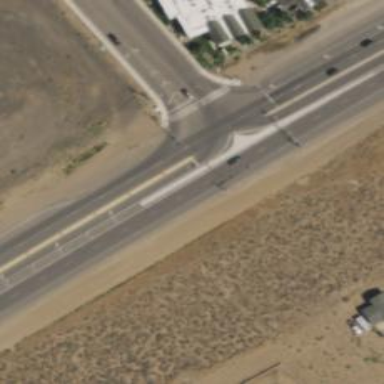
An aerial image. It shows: Trunk link highway with asphalt surface.